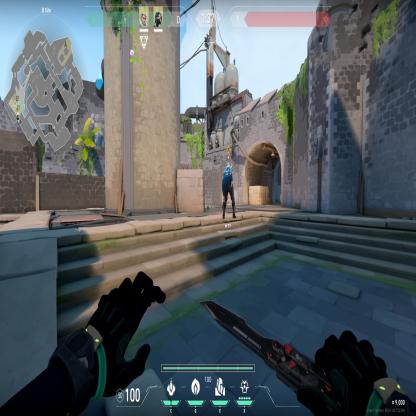
Label: teammate